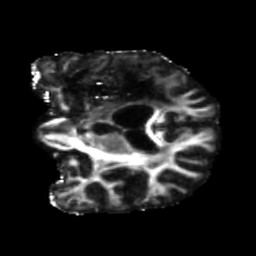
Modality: FA
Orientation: coronal
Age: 56
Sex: male
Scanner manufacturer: siemens
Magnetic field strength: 3 T
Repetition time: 5.47 s
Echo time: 0.0854 s